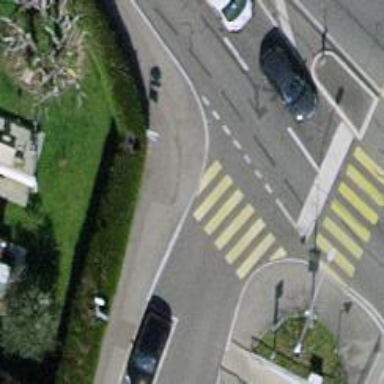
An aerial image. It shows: Kerb serving as barrier.